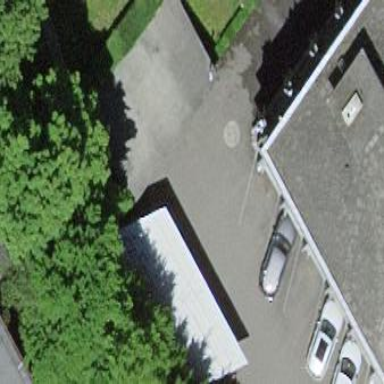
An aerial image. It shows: Shelter building designed for parking.